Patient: sex F, age 65
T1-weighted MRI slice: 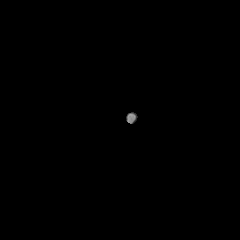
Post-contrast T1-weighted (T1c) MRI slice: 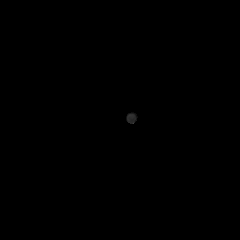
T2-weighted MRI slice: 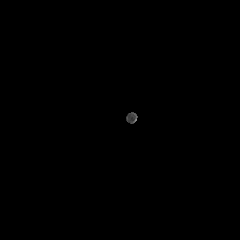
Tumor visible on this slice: no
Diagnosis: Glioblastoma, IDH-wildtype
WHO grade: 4